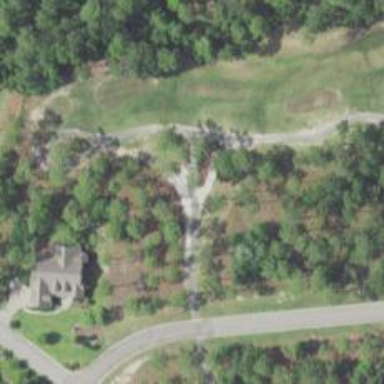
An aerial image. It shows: Footway that serves as golf path.